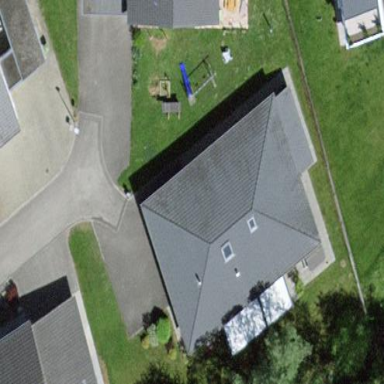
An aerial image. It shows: Simple and straightforward house.